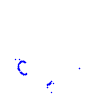
Particle: proton